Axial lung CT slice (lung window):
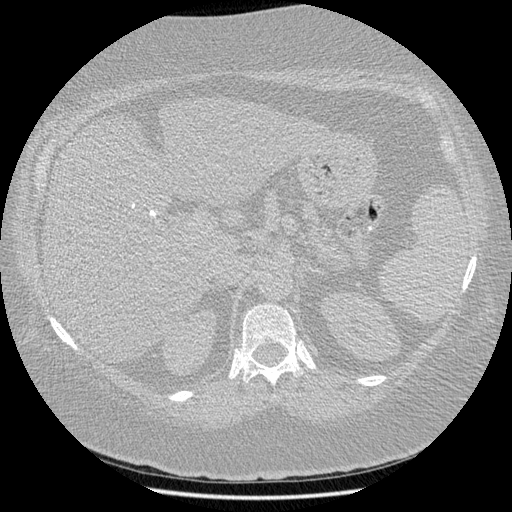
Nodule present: no